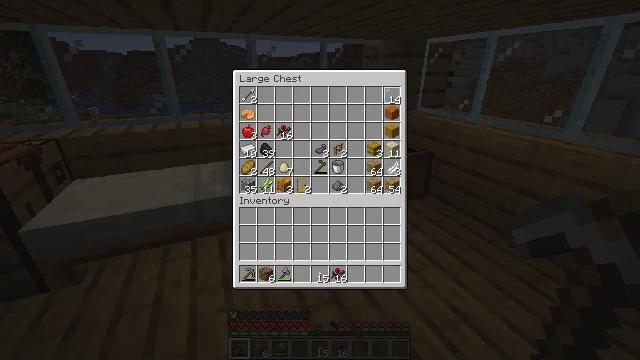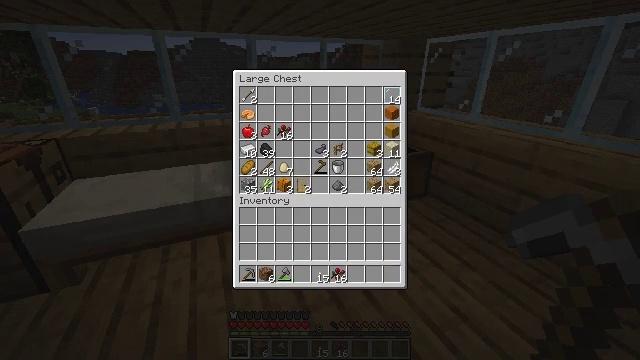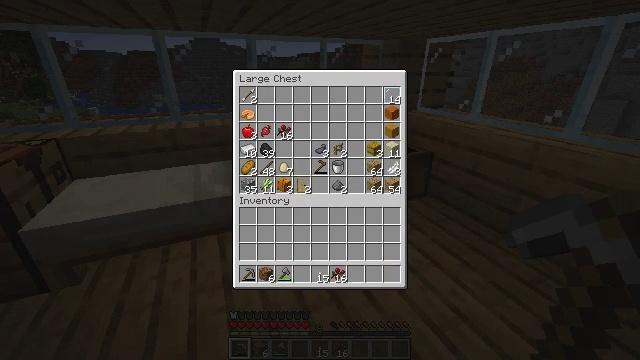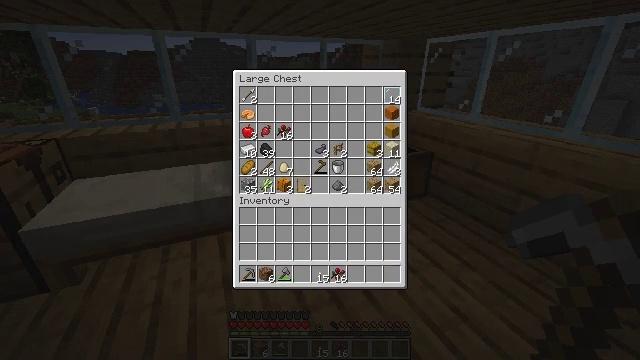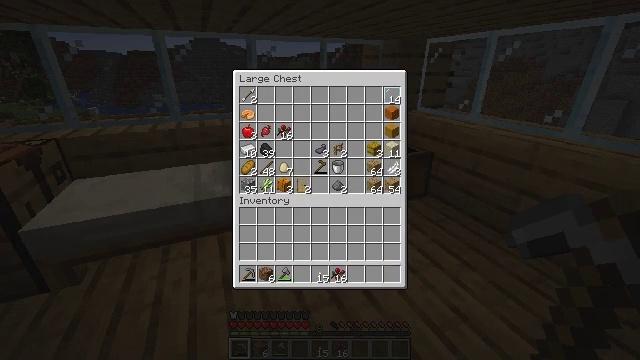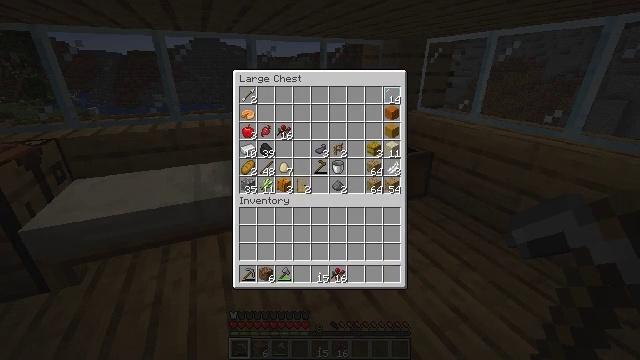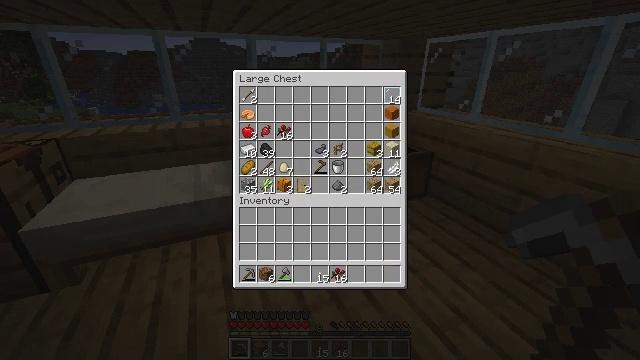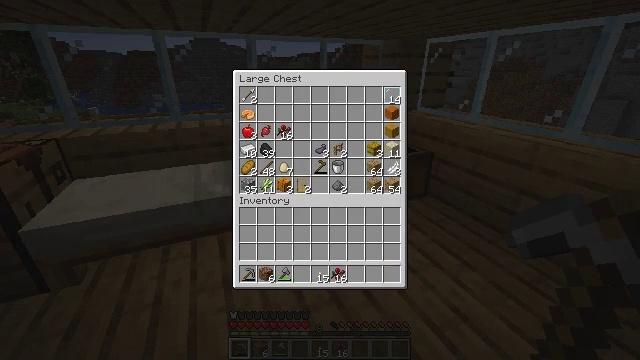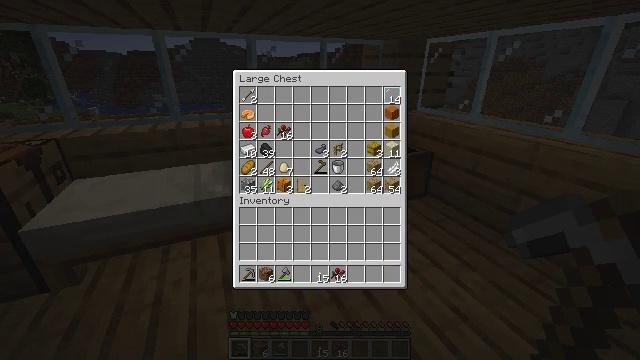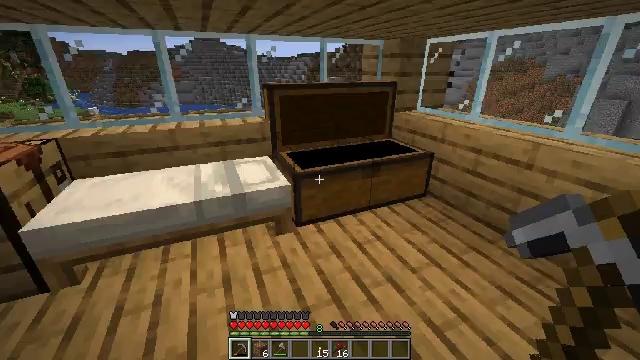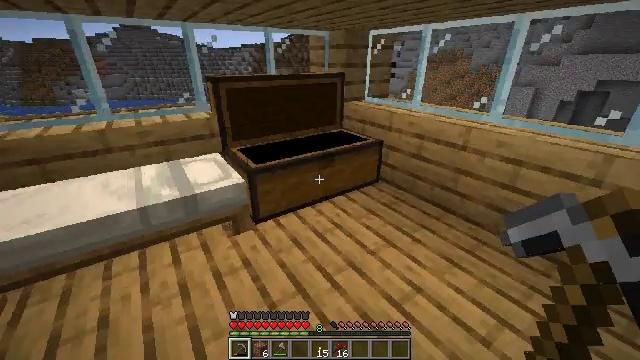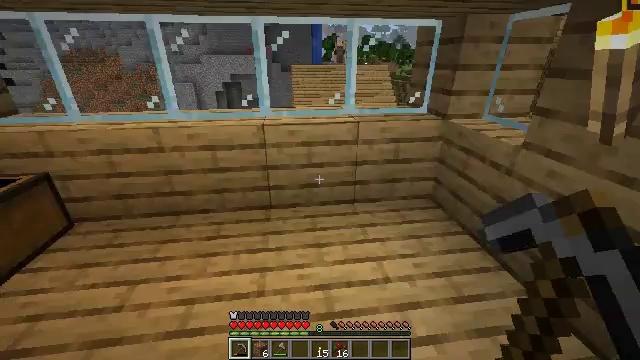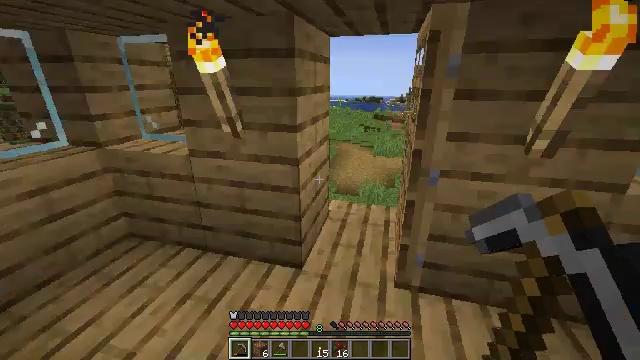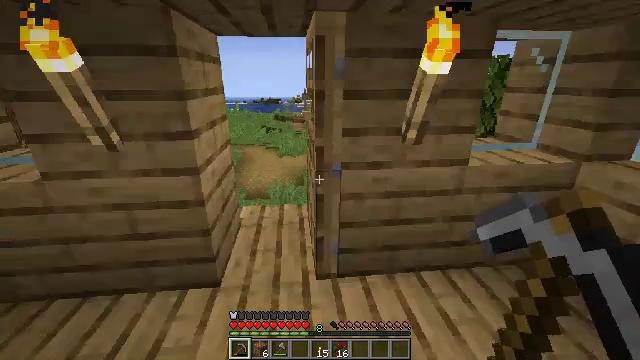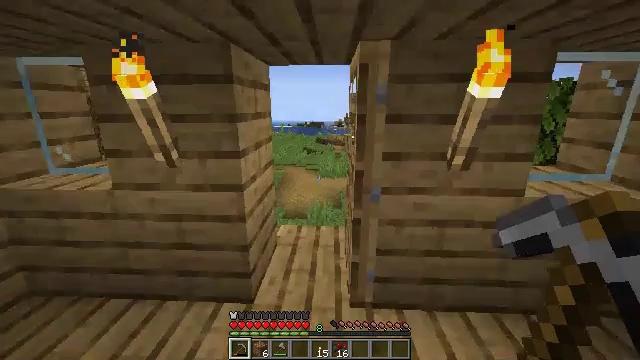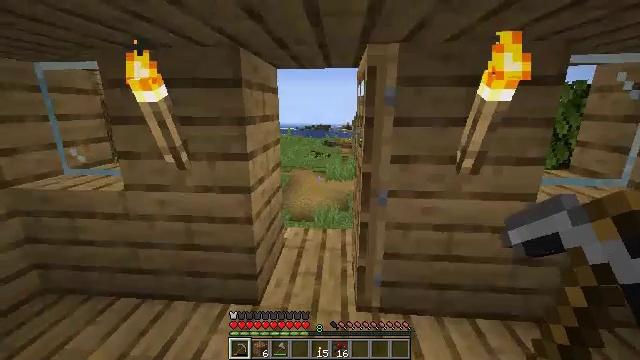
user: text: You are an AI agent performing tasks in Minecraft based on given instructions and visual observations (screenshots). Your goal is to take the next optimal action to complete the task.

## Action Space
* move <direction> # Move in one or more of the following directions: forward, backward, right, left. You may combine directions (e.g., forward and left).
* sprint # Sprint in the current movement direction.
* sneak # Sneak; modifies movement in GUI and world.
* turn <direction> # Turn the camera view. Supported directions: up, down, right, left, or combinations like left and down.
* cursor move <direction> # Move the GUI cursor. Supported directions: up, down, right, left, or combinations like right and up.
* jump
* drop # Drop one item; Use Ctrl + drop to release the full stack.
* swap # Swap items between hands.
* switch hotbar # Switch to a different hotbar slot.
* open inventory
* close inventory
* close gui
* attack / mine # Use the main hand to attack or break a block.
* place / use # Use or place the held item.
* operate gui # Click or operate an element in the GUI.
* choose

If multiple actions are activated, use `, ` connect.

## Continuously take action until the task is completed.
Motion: motion action
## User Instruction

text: Get a shield by crafting with wood and iron in the crafting table.
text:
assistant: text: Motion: cursor move right and down
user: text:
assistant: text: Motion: cursor move right
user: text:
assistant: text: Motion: no_op
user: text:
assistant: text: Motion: no_op
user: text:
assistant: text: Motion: no_op
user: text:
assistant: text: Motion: no_op
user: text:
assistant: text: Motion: no_op
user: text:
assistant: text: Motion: no_op
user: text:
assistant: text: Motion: no_op
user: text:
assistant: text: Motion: turn right and down, close gui
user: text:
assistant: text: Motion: turn right, open inventory
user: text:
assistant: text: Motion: turn right and up
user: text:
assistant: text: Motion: turn right
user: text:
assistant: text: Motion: turn left and up
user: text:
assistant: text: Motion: turn left
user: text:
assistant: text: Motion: no_op
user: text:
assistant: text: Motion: no_op
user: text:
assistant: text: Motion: move forward
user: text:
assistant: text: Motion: move forward, turn left
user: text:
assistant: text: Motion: move forward, turn left
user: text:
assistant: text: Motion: move forward, turn down
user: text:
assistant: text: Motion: move forward, turn left and down
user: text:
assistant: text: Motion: turn left and down
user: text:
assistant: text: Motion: turn left
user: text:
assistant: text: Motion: turn left and up
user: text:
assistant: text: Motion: turn left and up
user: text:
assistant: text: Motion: turn left
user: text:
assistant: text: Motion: turn left and down
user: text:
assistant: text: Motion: no_op
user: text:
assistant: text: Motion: turn right